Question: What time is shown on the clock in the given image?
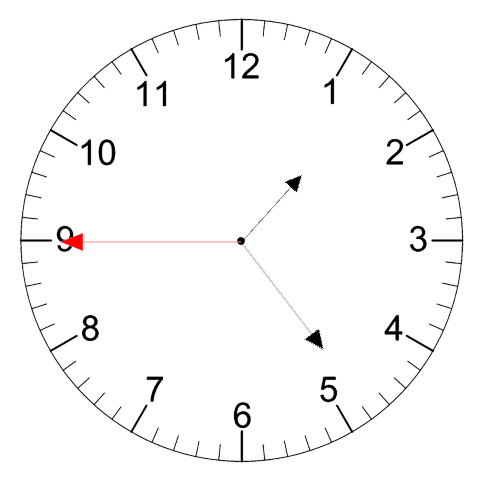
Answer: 01:23:45